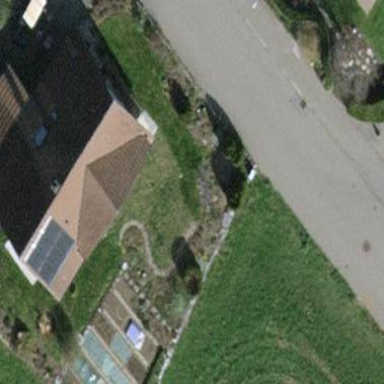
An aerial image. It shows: Detached building.